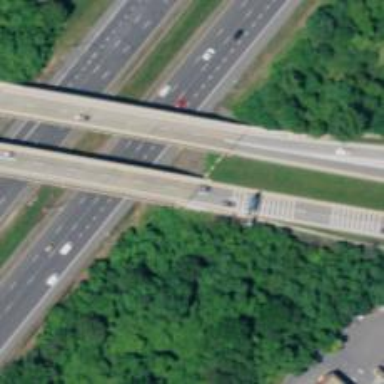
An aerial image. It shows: Primary highway bridge that is also expressway.